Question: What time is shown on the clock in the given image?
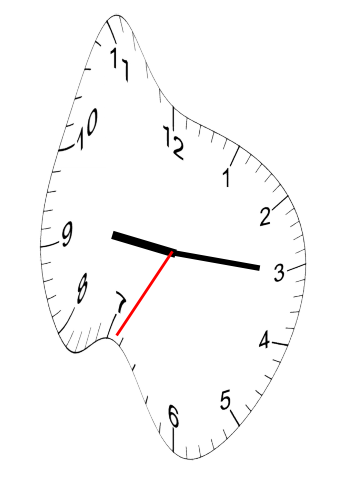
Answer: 09:15:35